Question: You can see my screenshot of xib's file.

I do some manipulation in viewDidLoad
'''
-(void) viewDidLoad
{
[smallView removeFromSuperview];
[bigView sendSubviewToBack:smallView];
}
'''
Will the hierarchy change from view->bigView->smallView to view->smallView->bigView?
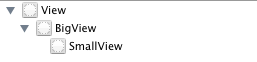
Answer: No the hierarchy will not be affected. The <URL> says:
> sendSubviewToBack:
Moves the specified subview so that it appears behind its siblings.
It changes the order of painting subviews. If you have two views which are overlapping and have the same superview then you will be able to define which of that two views should be in front.